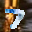
Label: 7